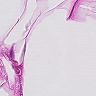
Metastatic tissue present: no